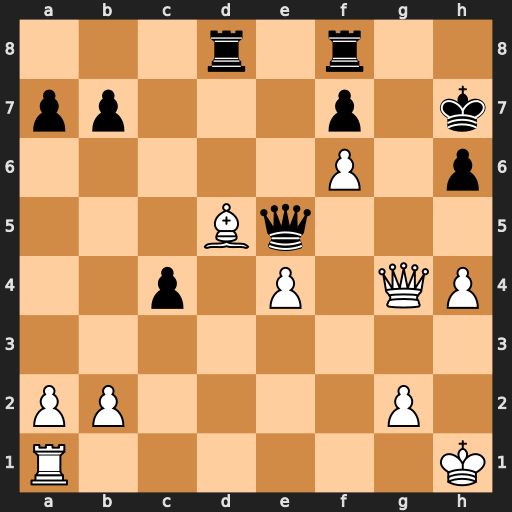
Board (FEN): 3r1r2/pp3p1k/5P1p/3Bq3/2p1P1QP/8/PP4P1/R6K
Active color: w
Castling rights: -
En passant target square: -
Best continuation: Qg7#